Question: When I embedding 'Composite' control inside 'ViewPart', a vertical margin/padding is added between textbox and button (button is part of another Composite) , as seen on attached picture.
How can I remove it?
'''
public class View extends ViewPart {
public static final String ID = "xyyx.view";
public void createPartControl(Composite parent) {
GridLayout layout = new GridLayout(1, false);
parent.setLayout(layout);
Text infoText = new Text(parent, SWT.BORDER);
GridData gridDataInfo = new GridData();
gridDataInfo.horizontalSpan = 1;
gridDataInfo.grabExcessHorizontalSpace = true;
gridDataInfo.horizontalAlignment = GridData.FILL;
infoText.setLayoutData(gridDataInfo);
new NewComposite(parent, SWT.NONE);
}
public class NewComposite extends Composite{
public NewComposite(Composite parent, int style) {
super(parent, style);
GridLayout layout = new GridLayout(1, false);
setLayout(layout);
Button btn = new Button(parent, SWT.PUSH);
btn.setText("Button");
}
}
@Override
public void setFocus() {
// TODO Auto-generated method stub
}
}
'''

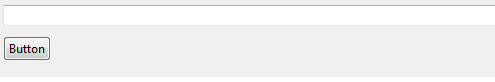
Answer: 'GridLayout#marginHeight' and 'GridLayout#marginWidth' can be set to '0' to remove margins.
In your case setting 'GridLayout#marginTop' of the 'NewComposite' may be sufficient.
<URL>
Like this:
'''
public static void main(String[] args)
{
Display display = new Display();
final Shell shell = new Shell(display);
shell.setLayout(new GridLayout(1, false));
Composite first = new Composite(shell, SWT.NONE);
Composite second = new Composite(shell, SWT.NONE);
GridLayout firstLayout = new GridLayout(1, false);
first.setLayout(firstLayout);
GridLayout secondLayout = new GridLayout(1, false);
secondLayout.marginHeight = 0;
secondLayout.marginWidth = 0;
second.setLayout(secondLayout);
Button firstButton = new Button(first, SWT.PUSH);
firstButton.setText("Margin");
Button secondButton = new Button(second, SWT.PUSH);
secondButton.setText("No Margin");
first.setLayoutData(new GridData(SWT.FILL, SWT.FILL, true, true));
second.setLayoutData(new GridData(SWT.FILL, SWT.FILL, true, true));
firstButton.setLayoutData(new GridData(SWT.FILL, SWT.FILL, true, true));
secondButton.setLayoutData(new GridData(SWT.FILL, SWT.FILL, true, true));
shell.pack();
shell.open();
while (!shell.isDisposed()) {
if (!display.readAndDispatch())
{
display.sleep();
}
}
display.dispose();
}
'''
Looks like this:

If you want to reduce the spacing between the composites further, you can set the 'GridLayout#verticalSpacing' to '0' as well:
'''
GridLayout layout = new GridLayout(1, false);
layout.verticalSpacing = 0;
shell.setLayout(layout);
'''
Which will look like this: